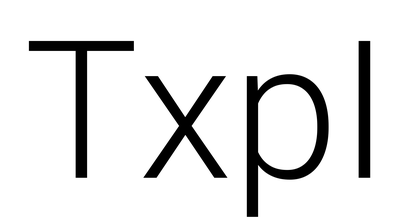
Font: Roboto_Light